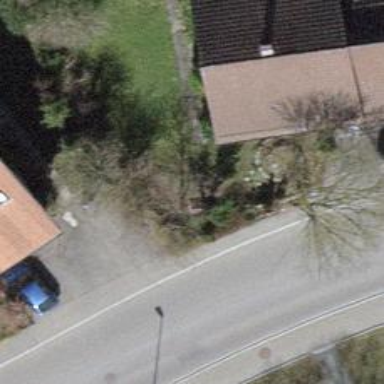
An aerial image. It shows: Urban tree adds touch of nature to the surroundings.